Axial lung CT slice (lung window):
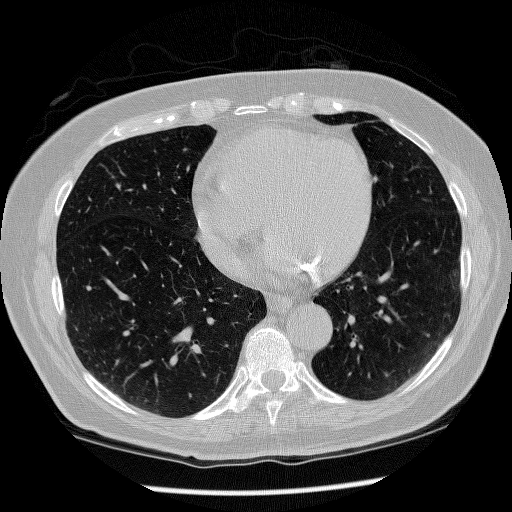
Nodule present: no